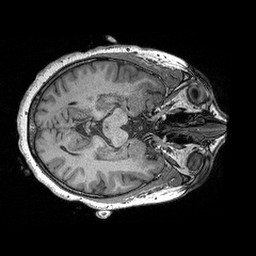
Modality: T1w
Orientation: axial
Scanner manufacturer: siemens
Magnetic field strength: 3 T
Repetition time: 2.3 s
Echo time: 0.00298 s